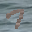
Label: 7